Aerial crown-view tile of a tropical tree (Barro Colorado Island, Panama), acquired 20250915:
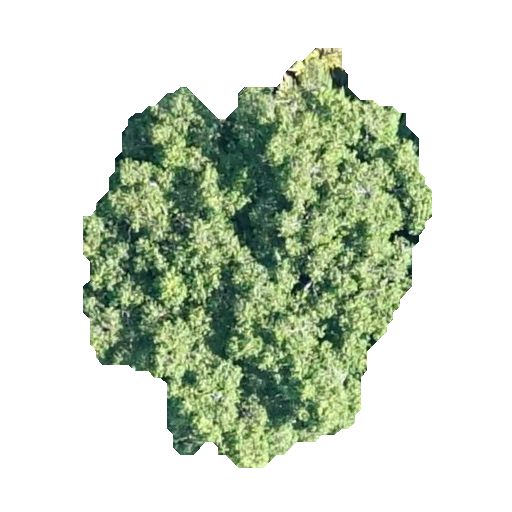
Species: Guatteria lucens
GBIF accepted scientific name: Guatteria lucens
Crown area: 143.282 m²